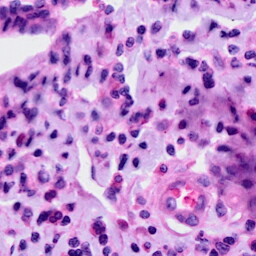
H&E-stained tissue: Cervix